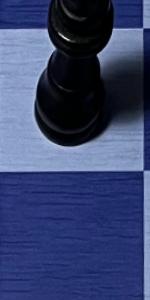
Label: Empty